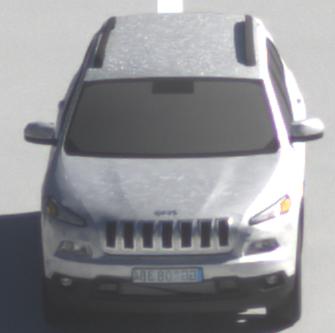
Make: Jeep
Model: Cherokee 3.2 V6 Pentastar
Detailed model: Cherokee (KL)
Model produced from: 2014/07
Model produced until: 2015/07
Doors: 5
Color: white
Road condition: dry road
Daytime: morning or afternoon
Contrast: high contrast